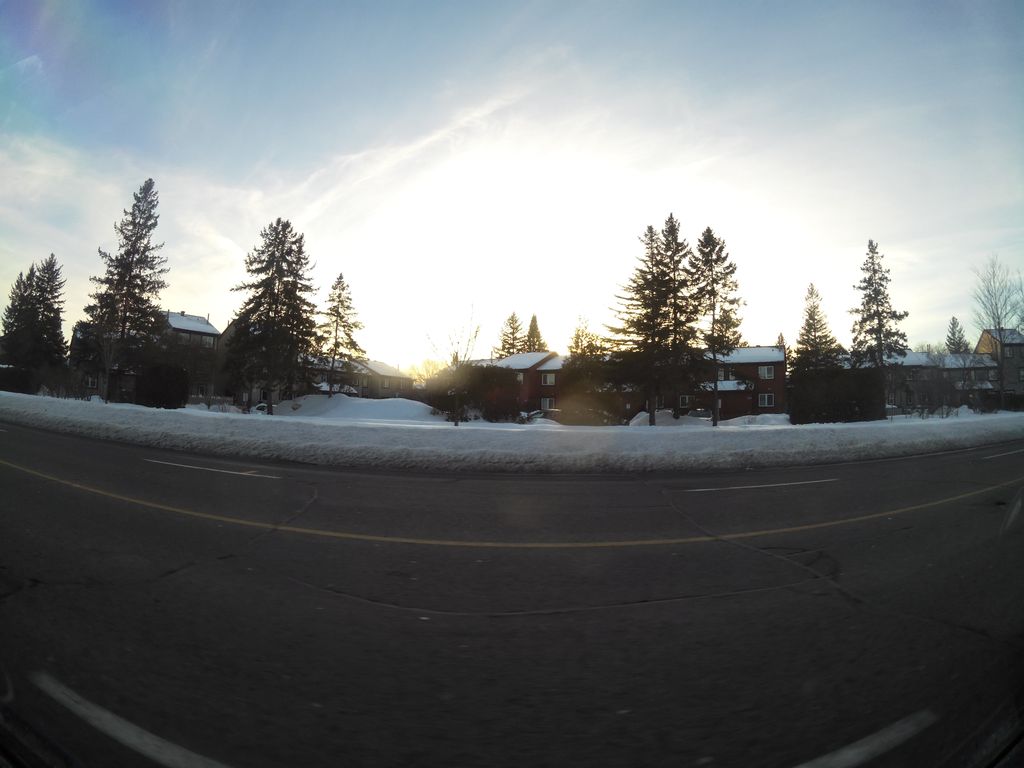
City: ottawa-gatineau